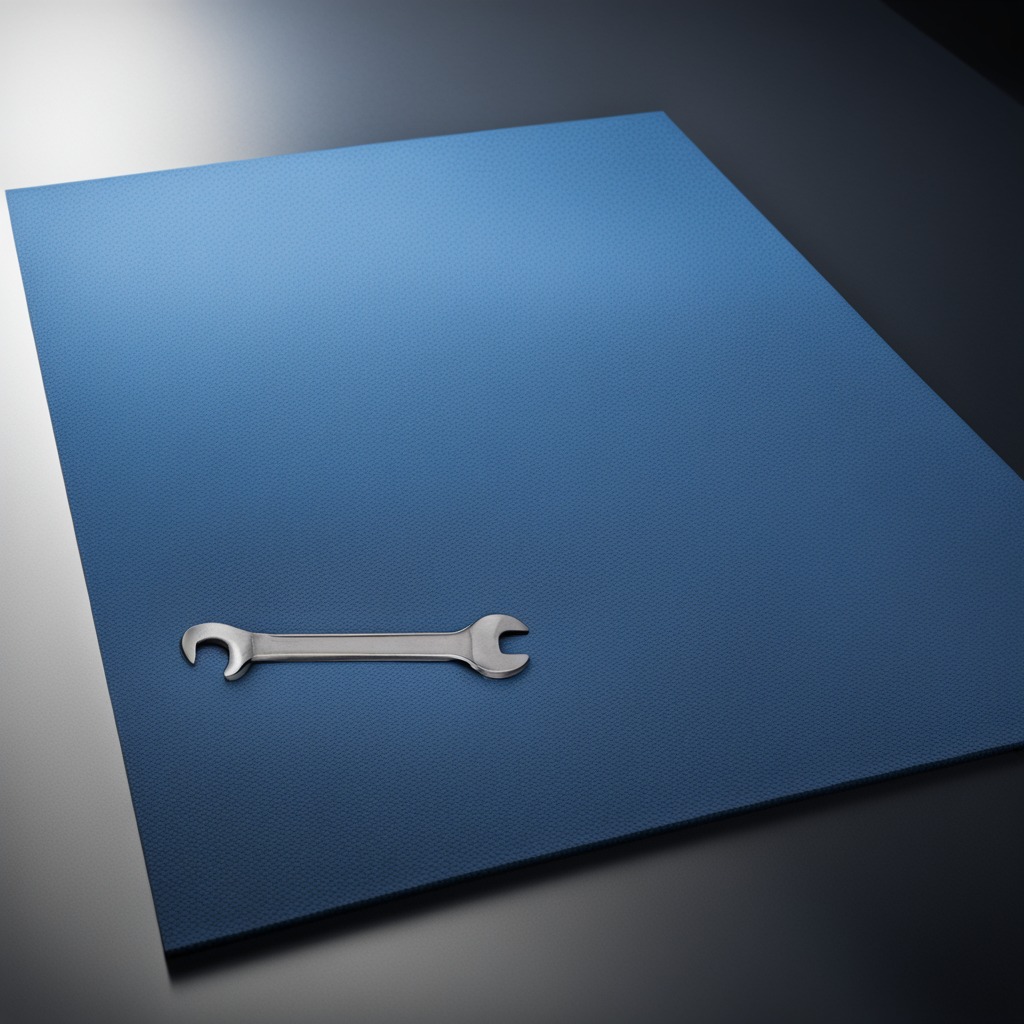
A wrench is lying on the tabletop.